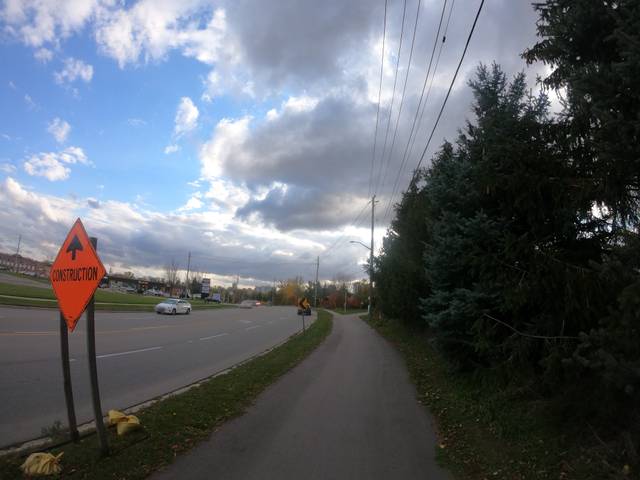
Region: Canada
Coordinates: 43.49, -80.518